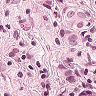
Metastatic tissue present: yes